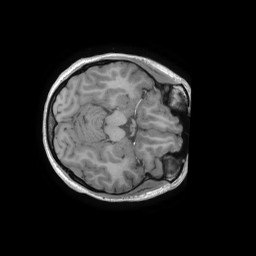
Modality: T1w
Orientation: axial
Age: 23
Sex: female
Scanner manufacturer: ge
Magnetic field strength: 3 T
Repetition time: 0.007312 s
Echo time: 0.002816 s